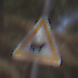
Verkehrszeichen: ViehtriebLinks
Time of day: Midday
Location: Outdoor (RoadRail)
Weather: Clear
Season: NotSpecified
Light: Natural